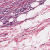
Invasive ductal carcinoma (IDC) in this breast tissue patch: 0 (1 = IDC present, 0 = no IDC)